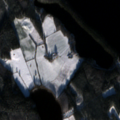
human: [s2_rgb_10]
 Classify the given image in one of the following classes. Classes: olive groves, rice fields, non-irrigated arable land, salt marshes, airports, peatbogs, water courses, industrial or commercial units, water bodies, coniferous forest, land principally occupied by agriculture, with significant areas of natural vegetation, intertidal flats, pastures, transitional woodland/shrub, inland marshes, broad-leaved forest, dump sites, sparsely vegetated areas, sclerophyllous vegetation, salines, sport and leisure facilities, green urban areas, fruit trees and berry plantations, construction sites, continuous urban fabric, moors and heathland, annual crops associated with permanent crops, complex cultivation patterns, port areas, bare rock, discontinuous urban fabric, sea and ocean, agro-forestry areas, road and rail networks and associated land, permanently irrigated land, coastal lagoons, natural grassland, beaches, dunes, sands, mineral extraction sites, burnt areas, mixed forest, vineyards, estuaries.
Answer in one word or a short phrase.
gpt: non-irrigated arable land, coniferous forest, mixed forest, transitional woodland/shrub, water bodies